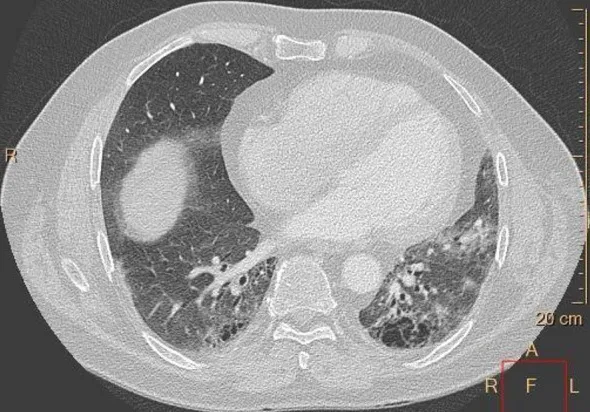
Computed tomography scan showing a florid inflammatory alveolar process with ubiquitous ground glass-like infiltrates in both lungs, cystic transformation, fibrotic changes, and septal thickening in the lower-lung zone with left-sided predominance and dilatation of the bronchi of both lower lobes.
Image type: radiology (ct)